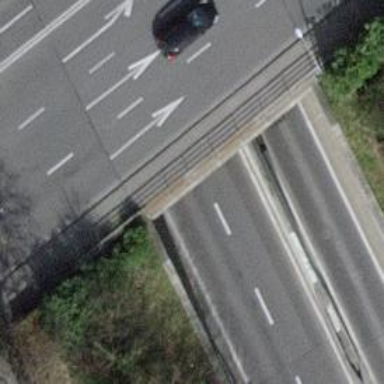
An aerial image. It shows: Primary highway passing through tunnel.